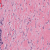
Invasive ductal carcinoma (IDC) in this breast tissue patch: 1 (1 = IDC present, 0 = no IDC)